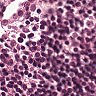
Metastatic tissue present: no